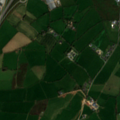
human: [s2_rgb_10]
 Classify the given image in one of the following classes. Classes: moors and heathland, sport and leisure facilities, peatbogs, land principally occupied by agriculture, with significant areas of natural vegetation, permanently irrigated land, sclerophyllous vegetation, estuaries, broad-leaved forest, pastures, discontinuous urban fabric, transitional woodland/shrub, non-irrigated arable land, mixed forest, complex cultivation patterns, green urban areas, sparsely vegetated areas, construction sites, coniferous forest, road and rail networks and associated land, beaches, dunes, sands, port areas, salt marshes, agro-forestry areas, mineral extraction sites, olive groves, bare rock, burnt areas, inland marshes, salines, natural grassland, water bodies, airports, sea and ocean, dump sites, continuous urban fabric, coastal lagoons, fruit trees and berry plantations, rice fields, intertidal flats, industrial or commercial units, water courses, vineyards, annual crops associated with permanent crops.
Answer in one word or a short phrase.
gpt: pastures